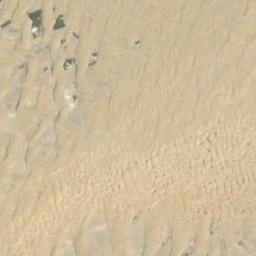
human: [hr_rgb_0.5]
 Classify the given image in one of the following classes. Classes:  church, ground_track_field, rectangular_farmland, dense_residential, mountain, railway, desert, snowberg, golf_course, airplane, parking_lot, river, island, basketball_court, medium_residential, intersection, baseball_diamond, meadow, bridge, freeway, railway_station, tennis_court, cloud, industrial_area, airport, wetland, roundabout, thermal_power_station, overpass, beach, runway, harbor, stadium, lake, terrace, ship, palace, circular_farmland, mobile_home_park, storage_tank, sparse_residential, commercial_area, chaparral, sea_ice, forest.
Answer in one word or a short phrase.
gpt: desert